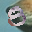
Label: 8